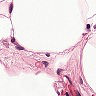
Metastatic tissue present: no